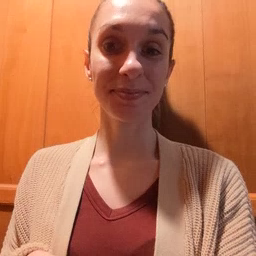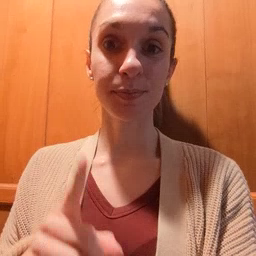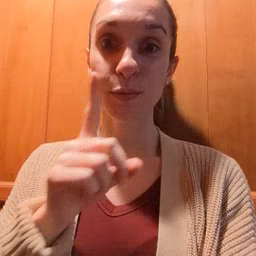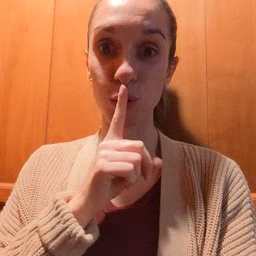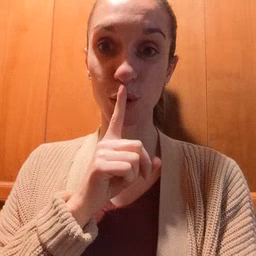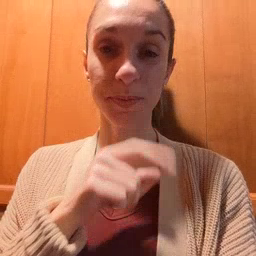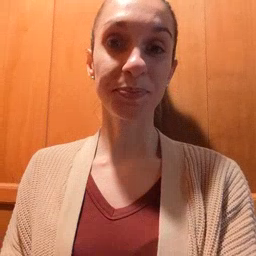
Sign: shhh